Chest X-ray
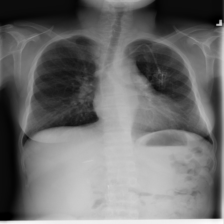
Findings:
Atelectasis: negative
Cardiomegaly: negative
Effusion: negative
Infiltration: negative
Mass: negative
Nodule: negative
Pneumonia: negative
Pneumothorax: negative
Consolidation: negative
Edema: negative
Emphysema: negative
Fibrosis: negative
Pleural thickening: negative
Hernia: negative